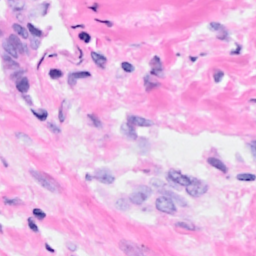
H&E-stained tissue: Breast